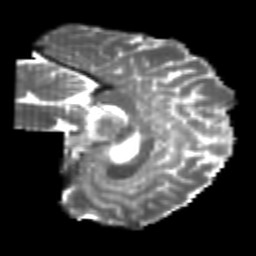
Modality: T2w
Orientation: sagittal
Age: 22
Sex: male
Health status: healthy
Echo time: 0.074 s